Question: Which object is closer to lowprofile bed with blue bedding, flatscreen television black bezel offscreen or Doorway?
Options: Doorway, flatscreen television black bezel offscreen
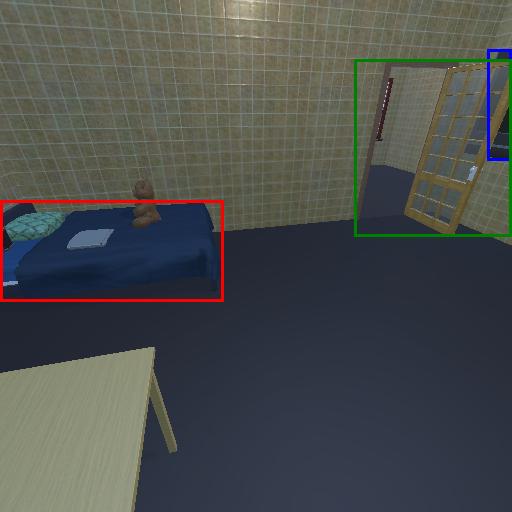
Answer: Doorway